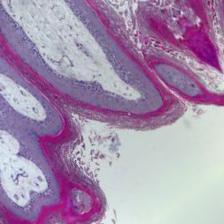
Diagnosis: OSCC